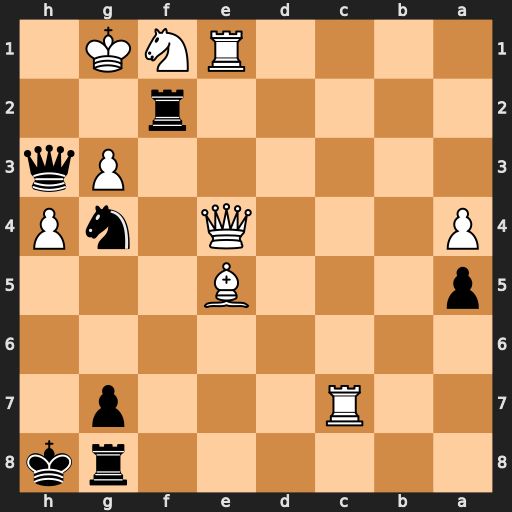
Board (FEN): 6rk/2R3p1/8/p3B3/P3Q1nP/6Pq/5r2/4RNK1
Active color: b
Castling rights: -
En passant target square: -
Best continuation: Rxf1+ Rxf1 Qh2#